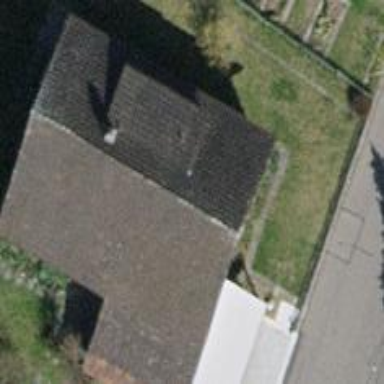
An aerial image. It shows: Building with tile roof.